Field crop: maize
Growth stage: 2
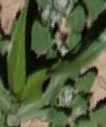
Species: maize